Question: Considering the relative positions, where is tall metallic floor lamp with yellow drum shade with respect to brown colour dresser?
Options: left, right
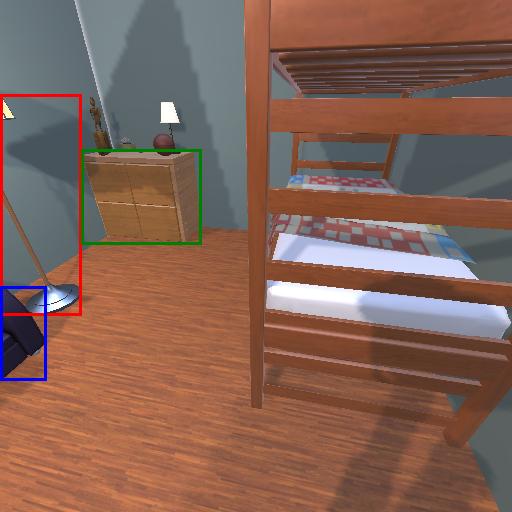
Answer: left